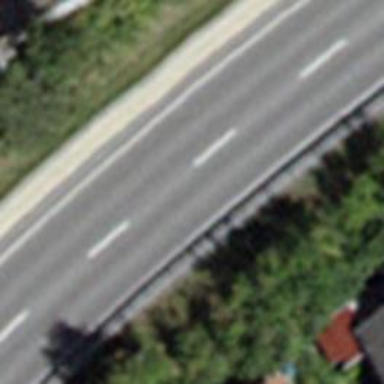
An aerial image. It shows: Asphalt road classified as primary highway.